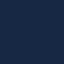
Land use / land cover class: SeaLake